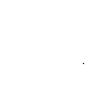
Particle: proton